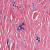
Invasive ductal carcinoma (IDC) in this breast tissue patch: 1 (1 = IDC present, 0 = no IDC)